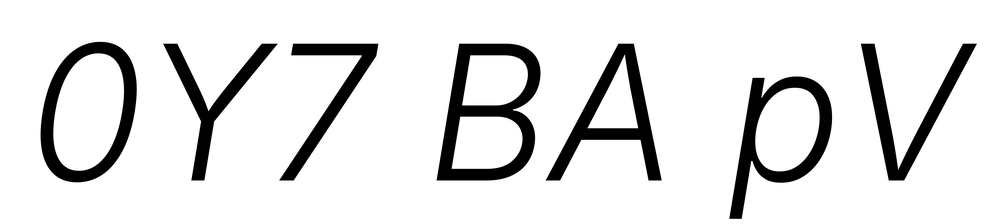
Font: Inter-Italic_Light_Italic